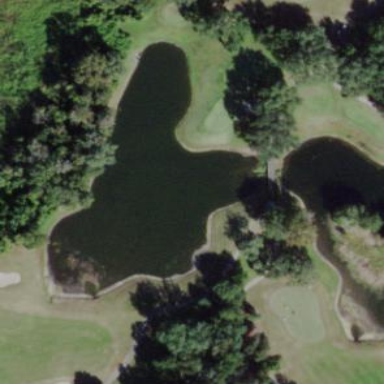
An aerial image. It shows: Water hazard on golf course. The hazard is natural water feature.